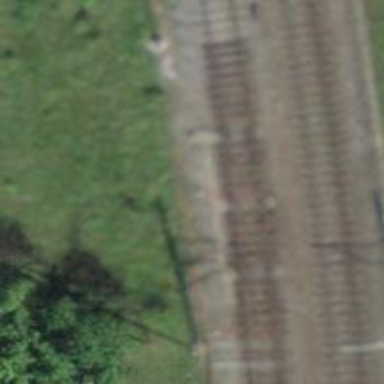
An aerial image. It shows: Railway switch.